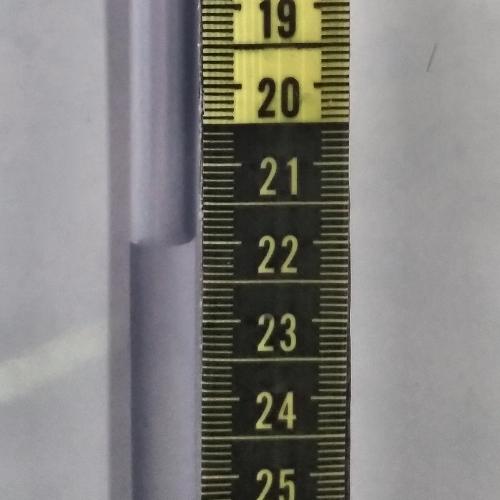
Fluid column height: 22.0 cm